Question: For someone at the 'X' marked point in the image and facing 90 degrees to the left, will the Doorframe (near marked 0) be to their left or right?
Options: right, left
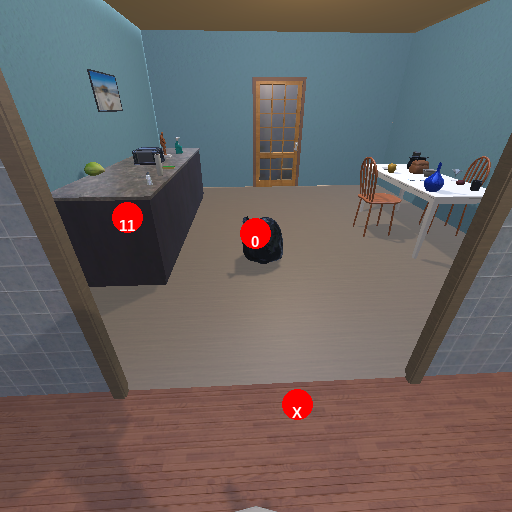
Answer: right